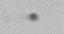
Label: nanoplankton_mix